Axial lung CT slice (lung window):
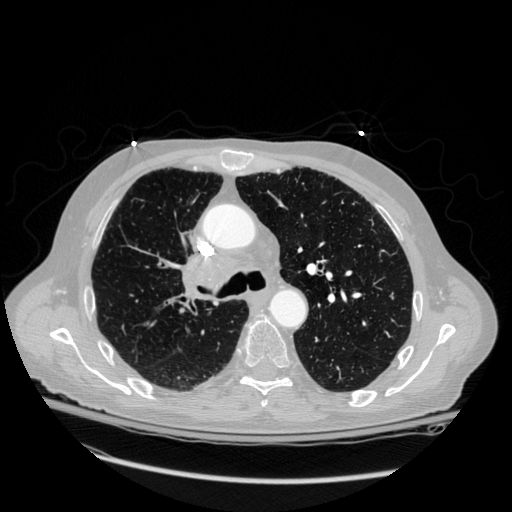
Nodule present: no